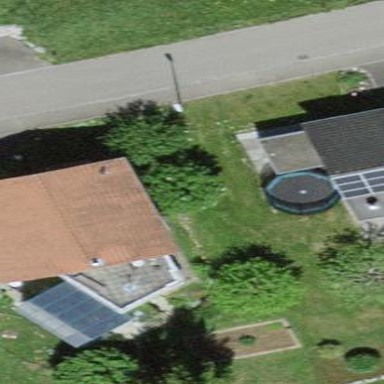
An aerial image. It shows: Simple and straightforward house.